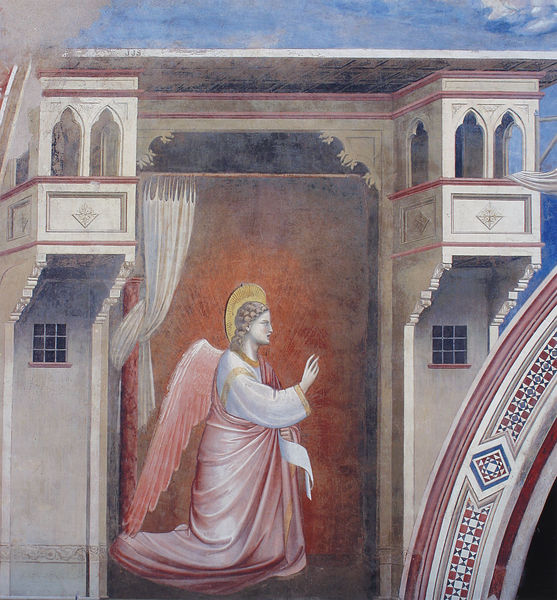
Titel: Arenakapelle / Scrovegni-Kapelle
Künstler: Giotto di Bondone
Standort: Padua, Arenakapelle (EU - I - Venetien)
Schlagwörter: blau, himmel, fenster, weiss, haus, rot, vorhang, kirche, gold, rosa, engel, balkon, wandgemälde, erker, mosaik, ölmalerei, heiligenschein, fluchtpunkt, kniend, segen, fresko, gloriole, altertum, detailansicht